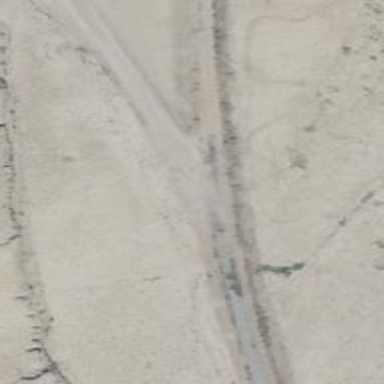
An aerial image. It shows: Asphalt track with grade1 surface.